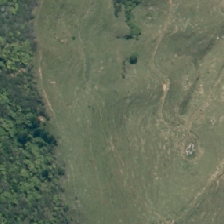
Land cover: low_producing_grassland